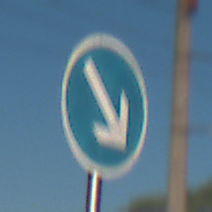
Verkehrszeichen: VorgeschriebeneVorbeifahrtRechts
Umgebung: Outdoor, Urban
Tageszeit: MorningAfternoon
Wetter: Clear
Licht: Natural
Jahreszeit: NotSpecified
Kontrast: HighContrast